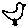
Label: bird